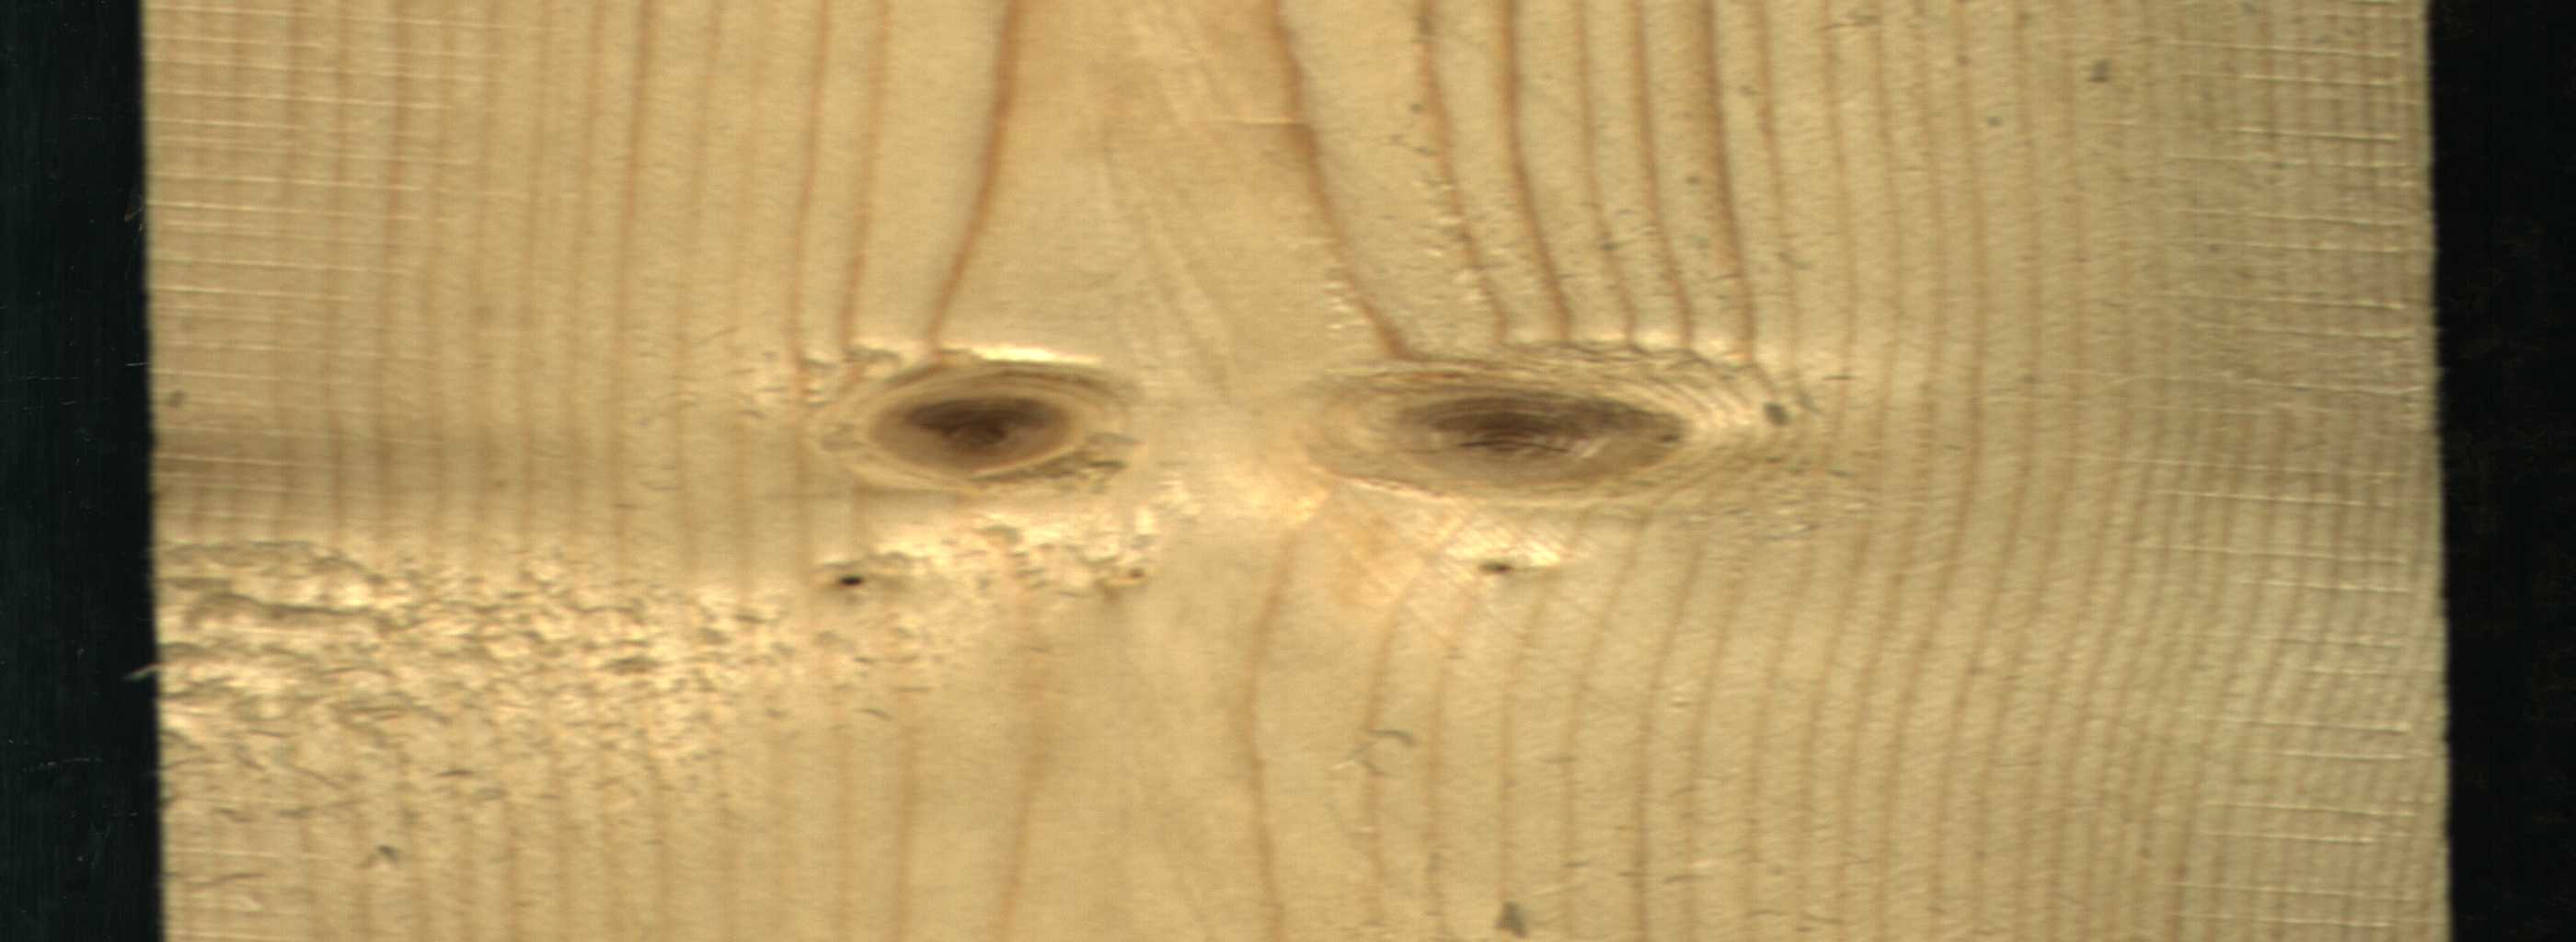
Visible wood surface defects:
Live_Knot
Live_Knot